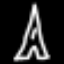
Label: The Eiffel Tower